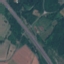
Land use / land cover: Highway